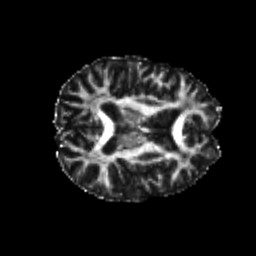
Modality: FA
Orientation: axial
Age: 21
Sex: female
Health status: healthy
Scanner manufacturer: philips
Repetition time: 7.39 s
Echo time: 0.08599 s